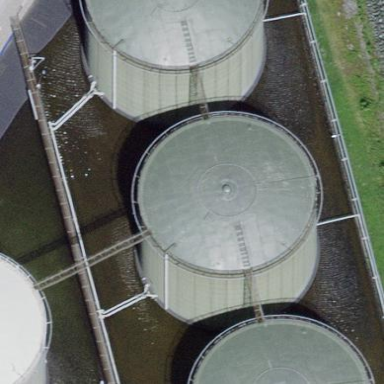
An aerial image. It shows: Storage tank with man-made structure.